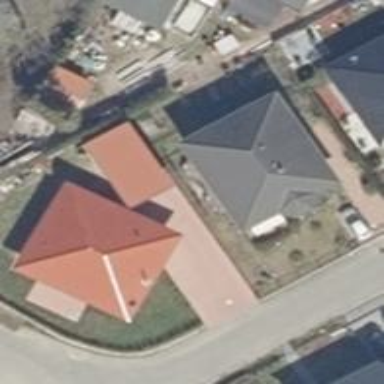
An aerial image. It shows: Detached building with pyramidal roof shape.